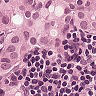
Metastatic tissue present: yes